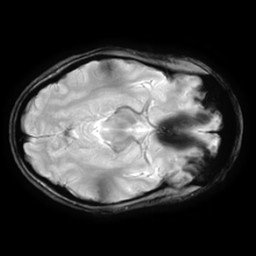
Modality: T2starw
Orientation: axial
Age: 33
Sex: female
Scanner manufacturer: ge
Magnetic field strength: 3 T
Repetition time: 0.65 s
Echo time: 0.02 s